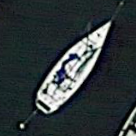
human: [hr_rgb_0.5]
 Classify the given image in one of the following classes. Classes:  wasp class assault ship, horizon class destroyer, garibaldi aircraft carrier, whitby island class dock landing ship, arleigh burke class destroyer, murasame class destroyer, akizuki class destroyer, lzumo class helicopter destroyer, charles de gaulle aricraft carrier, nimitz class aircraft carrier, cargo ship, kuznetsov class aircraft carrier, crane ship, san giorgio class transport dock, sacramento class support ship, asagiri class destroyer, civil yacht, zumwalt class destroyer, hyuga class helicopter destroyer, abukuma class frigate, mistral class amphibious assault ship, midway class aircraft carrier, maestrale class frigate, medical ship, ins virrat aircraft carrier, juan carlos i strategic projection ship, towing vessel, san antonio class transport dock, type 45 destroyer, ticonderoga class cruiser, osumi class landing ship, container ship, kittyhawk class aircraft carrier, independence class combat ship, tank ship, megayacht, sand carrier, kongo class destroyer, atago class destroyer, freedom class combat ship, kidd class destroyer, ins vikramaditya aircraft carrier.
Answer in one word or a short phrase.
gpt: Civil yacht